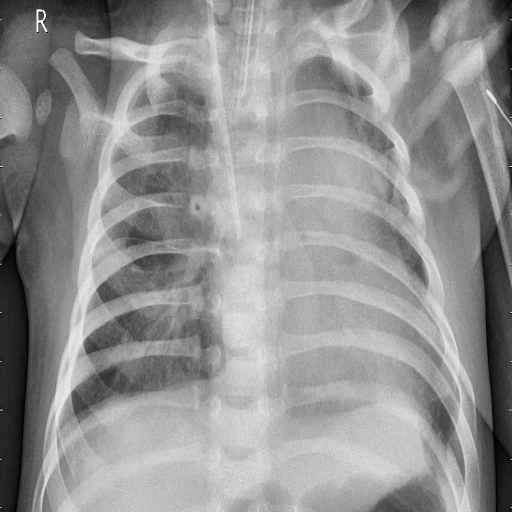
Finding: PNEUMONIA